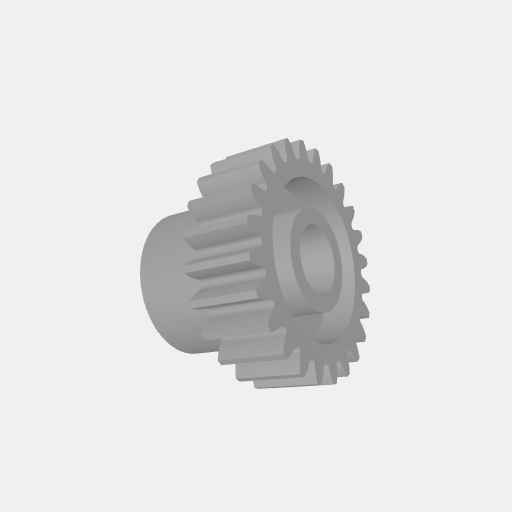
Part: PinionGear6ID24T